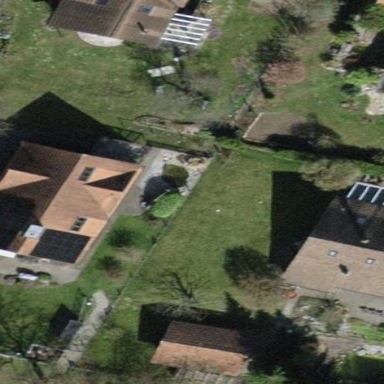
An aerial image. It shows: Building with tiled roof.